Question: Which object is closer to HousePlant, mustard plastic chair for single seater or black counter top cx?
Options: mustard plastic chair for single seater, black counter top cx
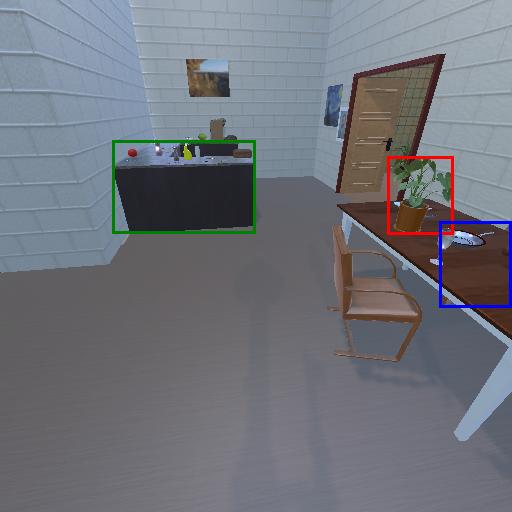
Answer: mustard plastic chair for single seater